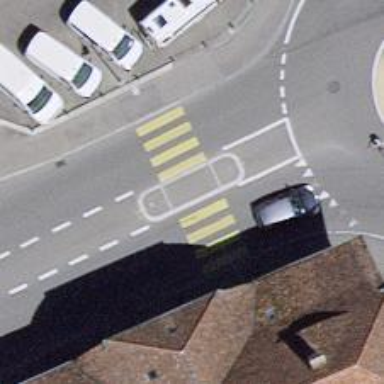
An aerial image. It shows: Uncontrolled crossing with zebra marking and island in the middle.